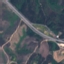
Land use / land cover class: Highway